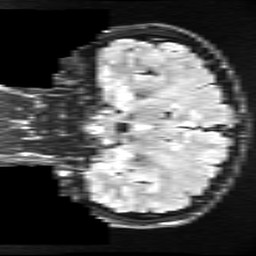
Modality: FLAIR
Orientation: coronal
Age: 43
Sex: male
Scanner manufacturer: ge
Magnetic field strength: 3 T
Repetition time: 11 s
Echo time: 0.1497 s